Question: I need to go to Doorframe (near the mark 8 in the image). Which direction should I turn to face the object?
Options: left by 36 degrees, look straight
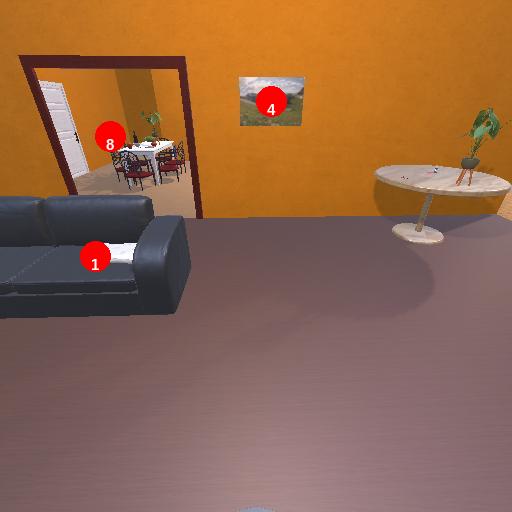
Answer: left by 36 degrees